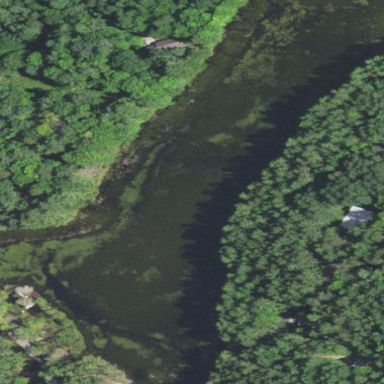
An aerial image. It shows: Pond surrounded by natural water.